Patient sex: M
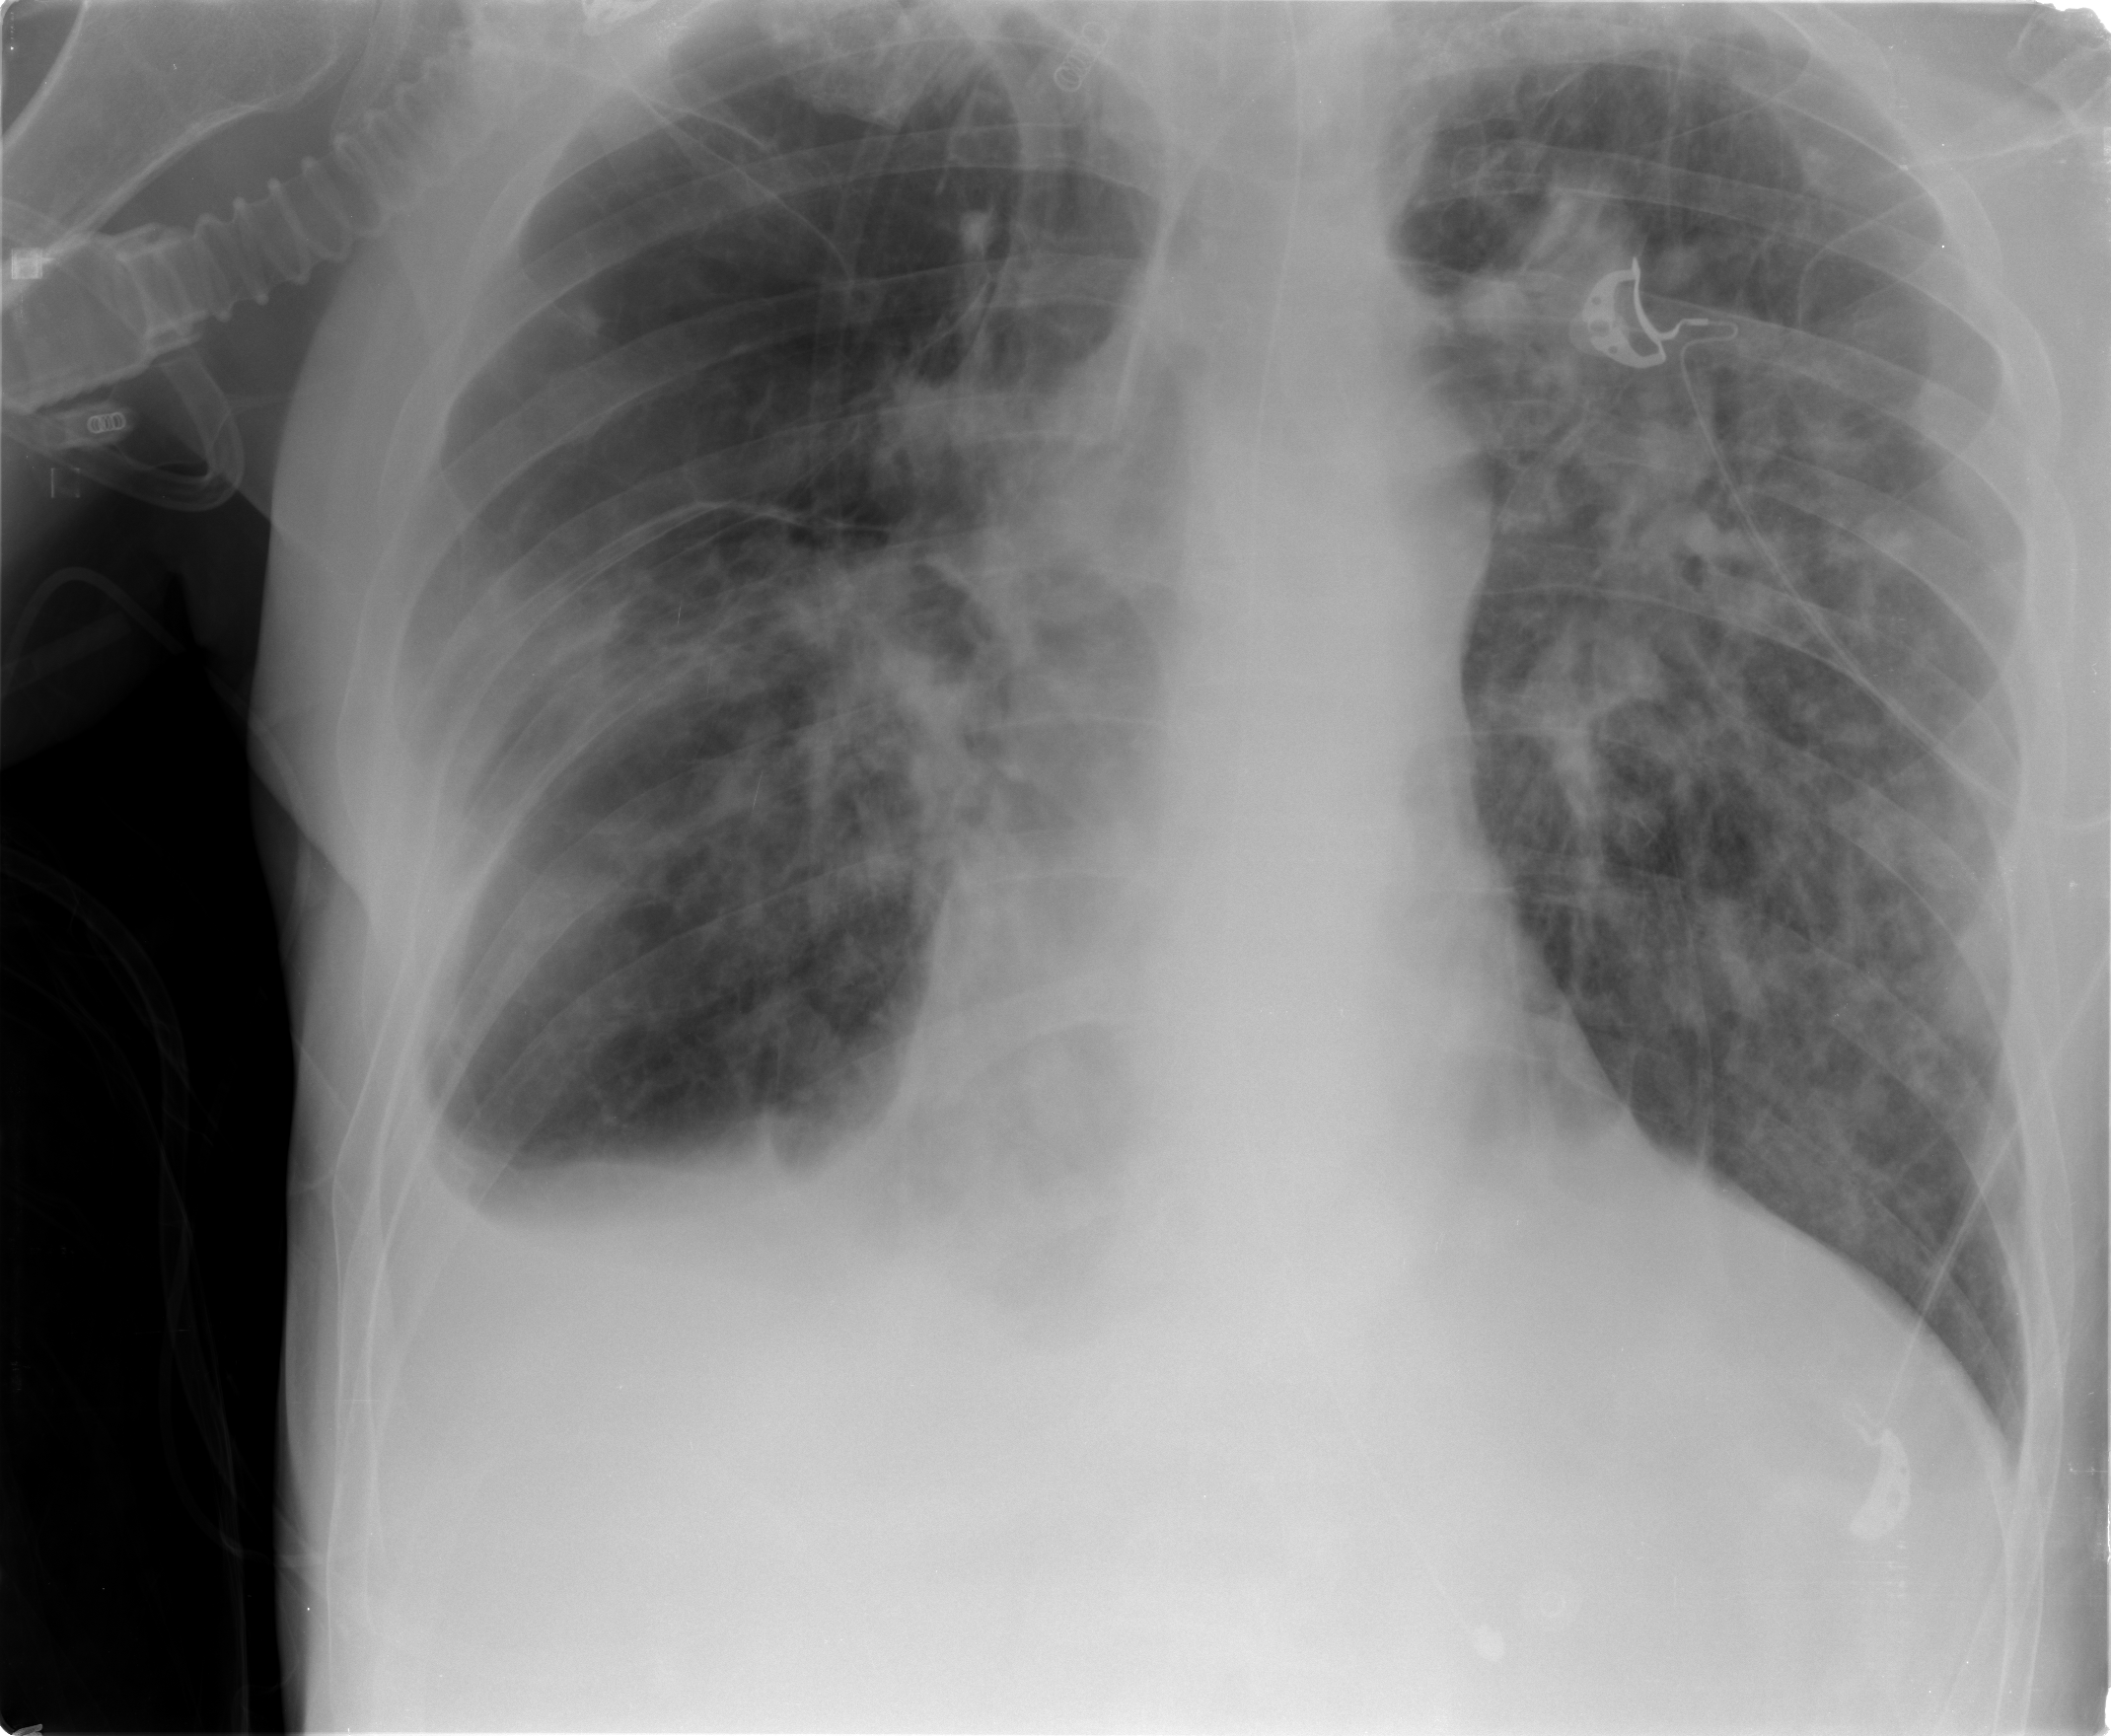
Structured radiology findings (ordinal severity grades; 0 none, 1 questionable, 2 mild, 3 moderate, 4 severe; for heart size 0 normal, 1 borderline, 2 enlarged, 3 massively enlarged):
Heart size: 0
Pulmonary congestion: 2
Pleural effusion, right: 2
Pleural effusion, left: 0
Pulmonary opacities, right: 3
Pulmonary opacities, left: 3
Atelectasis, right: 2
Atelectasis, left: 2